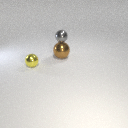
large brown metal sphere below small gray metal sphere